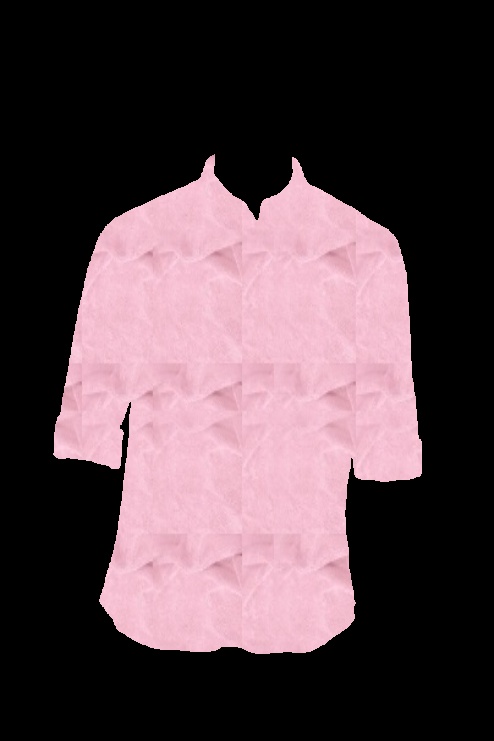
pink jacquard tee